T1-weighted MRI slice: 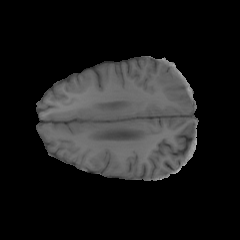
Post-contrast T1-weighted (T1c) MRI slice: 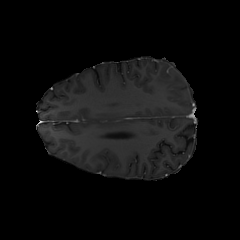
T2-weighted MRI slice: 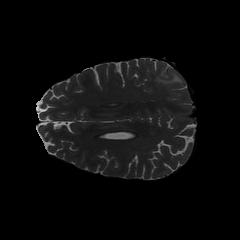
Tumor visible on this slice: yes